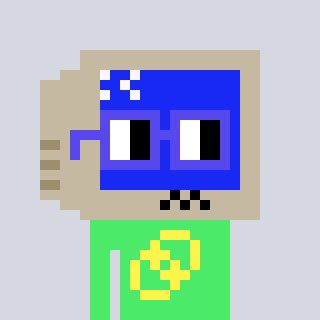
a pixel art character with square blue glasses, a old monitor-shaped head and a teal-colored body on a cool background